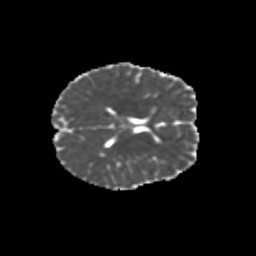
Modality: MD
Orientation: axial
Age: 11
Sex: male
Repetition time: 9.512 s
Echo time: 0.089 s